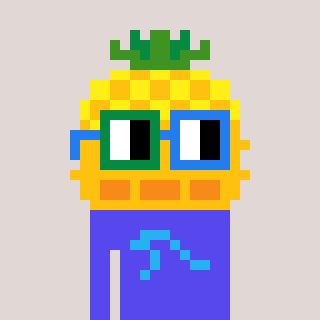
a pixel art character with square green and blue glasses, a pineapple-shaped head and a computerblue-colored body on a warm background